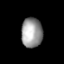
Tissue: lung
Cell type: Epithelial cells
Senescence score: 0.2236
Nuclear area (px): 612
Mean DAPI intensity: 154.237